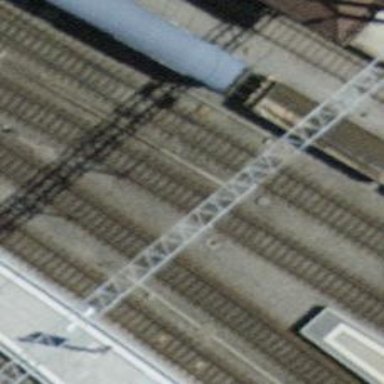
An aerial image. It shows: Railway switch.